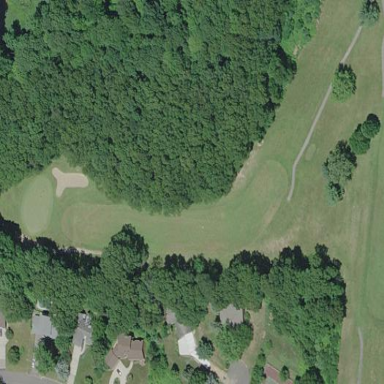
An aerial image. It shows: Grassy golf fairway.